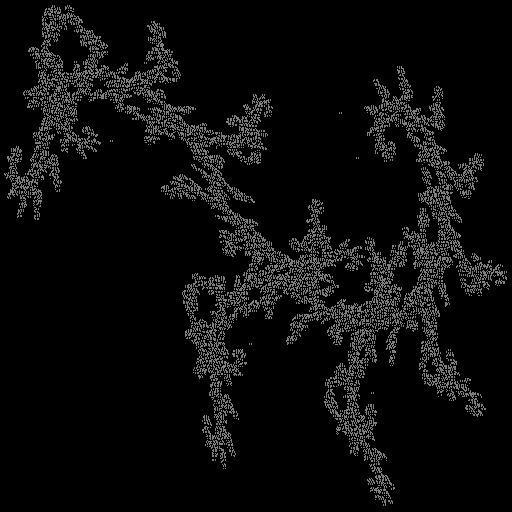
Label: greygoldenrod